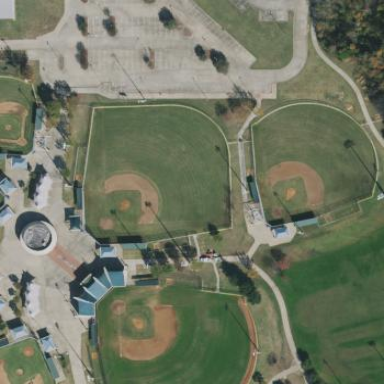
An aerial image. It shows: Baseball pitch for leisure land activities.